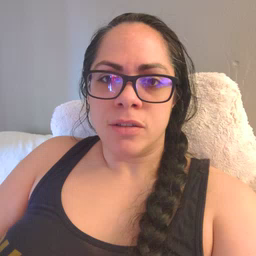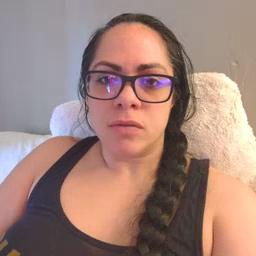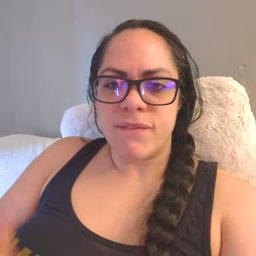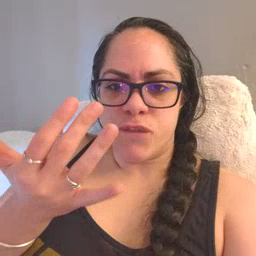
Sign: finger